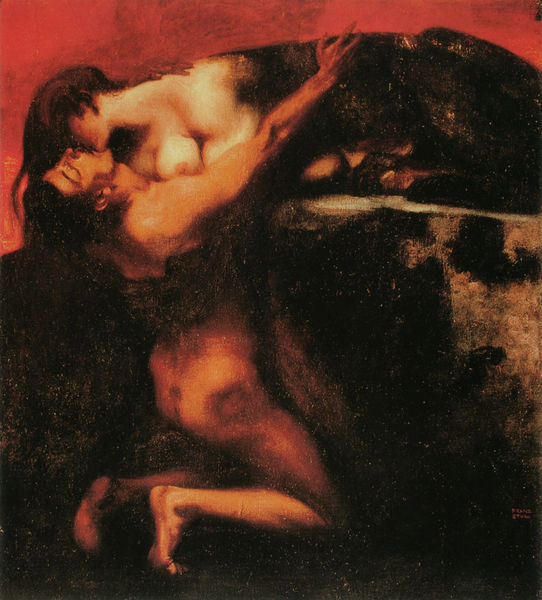
Titel: Der Kuß der Sphinx
Künstler: Franz von Stuck
Standort: Budapest
Institution: Szépmüvészeti Múzeum
Schlagwörter: akt, dunkel, felsen, fuß, gemälde, hand, himmel, kopf, körper, mann, nackt, schatten, gelb, landschaft, menschen, ocker, braun, brust, busen, finger, frau, grau, haar, hell, licht, mund, ohr, profil, rücken, schwarz, rot, tier, beige, malerei, rock, symbolismus, bart, gesichter, wand, arm, arme, augen, gesicht, sockel, stein, tod, hals, hände, signatur, öl, auge, haare, mantel, decke, paar, kinn, lippen, ohren, schulter, beine, hufe, schwanz, bein, brüste, füße, hintern, kuss, küssen, leidenschaft, liebe, umarmung, liegen, fels, mauer, romantik, muskeln, büste, stuck, pfoten, socke, nackte, brustwarze, erotik, erotisch, knie, liegend, oberkörper, tor, leuchten, nacktheit, gesäss, unbekleidet, bedeckt, nakt, arsch, sex, greifen, knien, bedrohlich, krallen, franz, liebespaar, beugen, leiden, muskel, begierde, böcklin, lust, mischwesen, wollust, hingabe, kniend, liebende, felsvorsprung, odysseus, sünde, verdeckt, villa stuck, strecken, deutschrömer, franz von stuck, franz stuck, sphinx, monster, klaue, arma, hinterteil, lieb, pranken, von stuck, sexualität, leidenschaftlich, jugenstiel, atk, brustbusen, brut, budapest, der kuss der sphinx, liebesakt, pfred, kus, po, zu, 1903, 1904, 1905, 1895, 1892, 1893, 1894, mann mischwesen